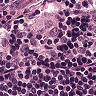
Metastatic tissue present: no